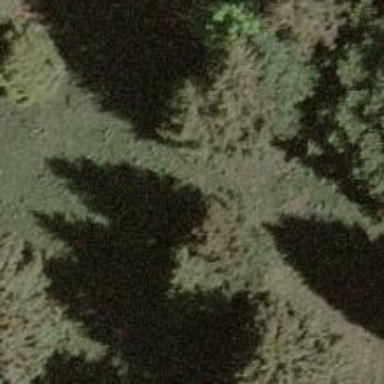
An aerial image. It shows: Single tag "natural: tree."